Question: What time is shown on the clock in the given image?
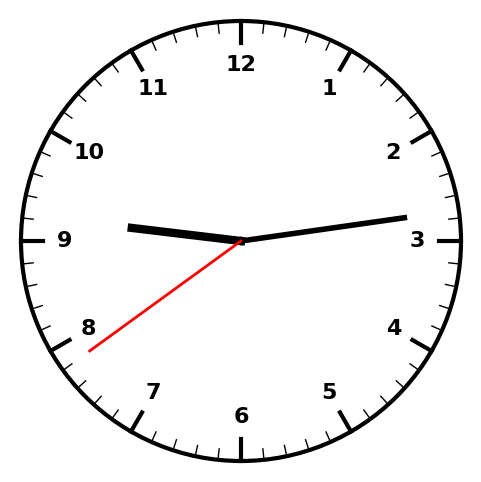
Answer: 09:13:39